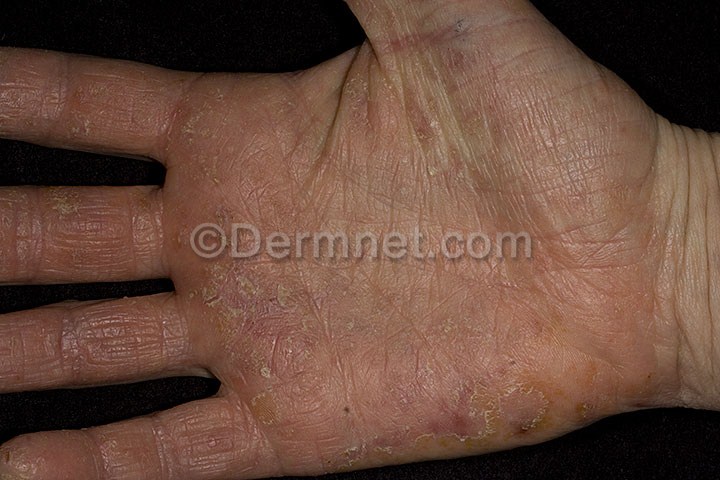
Disease: Eczema Photos